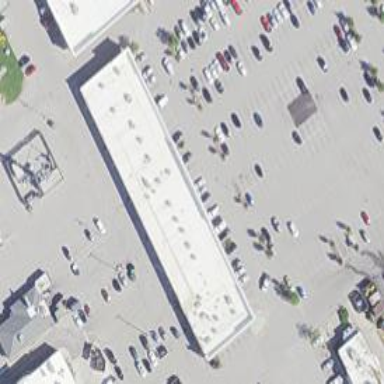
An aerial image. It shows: Post office.